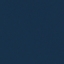
Land use / land cover: SeaLake